Interaction volume radius: 5 \u00c5
Interaction volume height: 20 \u00c5
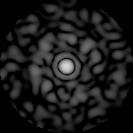
Disorder parameter: 0.8208